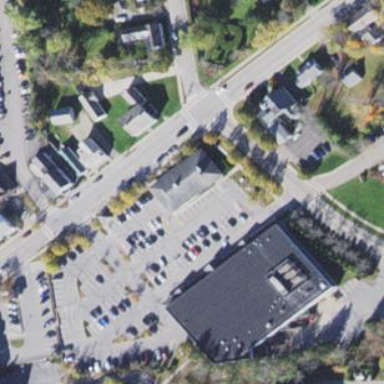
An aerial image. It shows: Supermarket located in building.